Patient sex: M
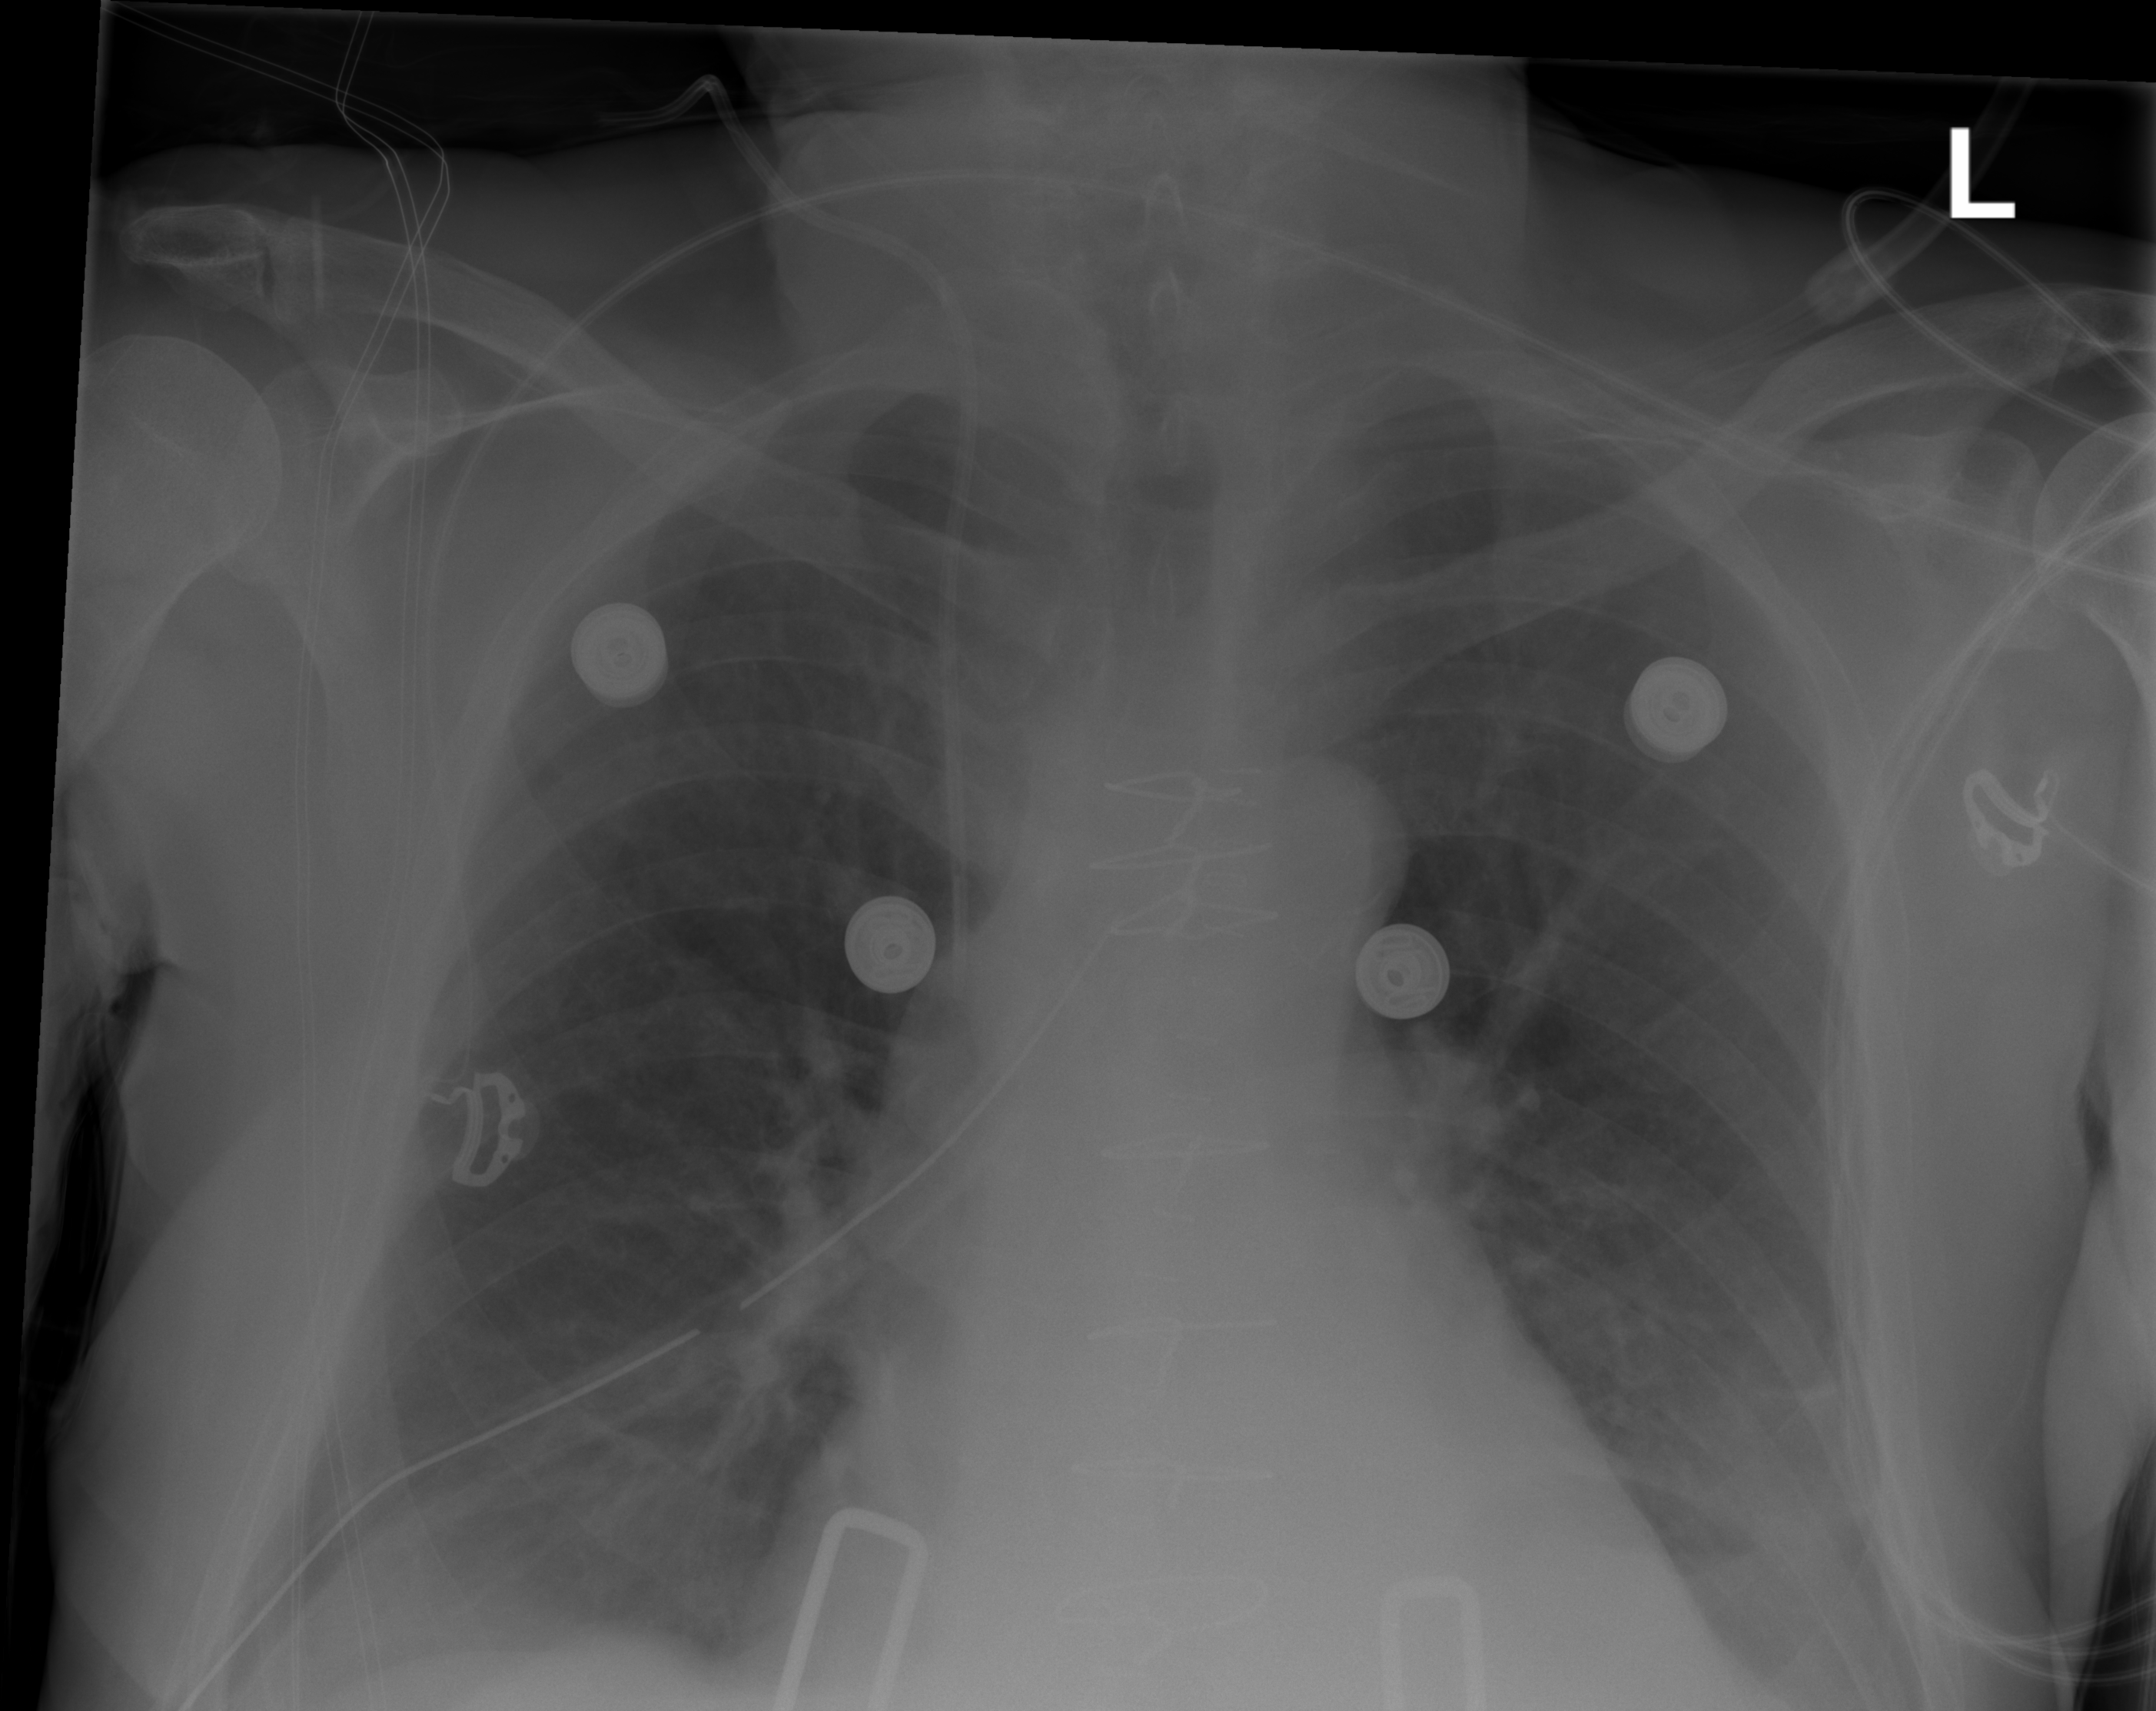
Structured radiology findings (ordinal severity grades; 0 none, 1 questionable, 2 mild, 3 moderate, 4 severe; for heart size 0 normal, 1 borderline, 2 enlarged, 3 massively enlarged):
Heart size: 2
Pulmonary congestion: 0
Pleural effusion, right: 0
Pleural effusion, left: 2
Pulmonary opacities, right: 0
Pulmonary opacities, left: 0
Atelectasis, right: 0
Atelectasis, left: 2